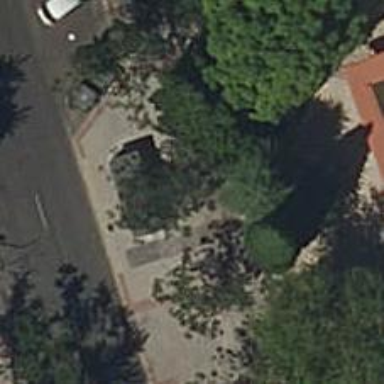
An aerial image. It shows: Bus stop with sheltered platform for public transport.